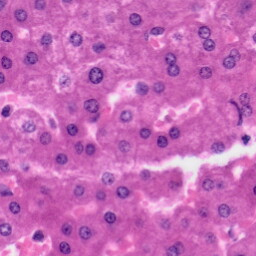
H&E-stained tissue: Liver